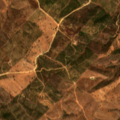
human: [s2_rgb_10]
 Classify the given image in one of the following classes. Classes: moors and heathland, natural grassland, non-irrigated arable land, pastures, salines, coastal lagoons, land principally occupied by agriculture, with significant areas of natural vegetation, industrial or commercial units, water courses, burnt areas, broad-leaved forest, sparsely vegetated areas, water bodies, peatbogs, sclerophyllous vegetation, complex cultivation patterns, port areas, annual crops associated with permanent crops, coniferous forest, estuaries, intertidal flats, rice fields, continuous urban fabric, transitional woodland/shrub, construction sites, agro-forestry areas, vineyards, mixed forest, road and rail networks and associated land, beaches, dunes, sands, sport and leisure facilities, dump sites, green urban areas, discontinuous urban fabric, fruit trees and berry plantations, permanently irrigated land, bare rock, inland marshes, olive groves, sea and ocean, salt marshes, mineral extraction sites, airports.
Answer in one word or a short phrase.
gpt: agro-forestry areas, sclerophyllous vegetation, transitional woodland/shrub